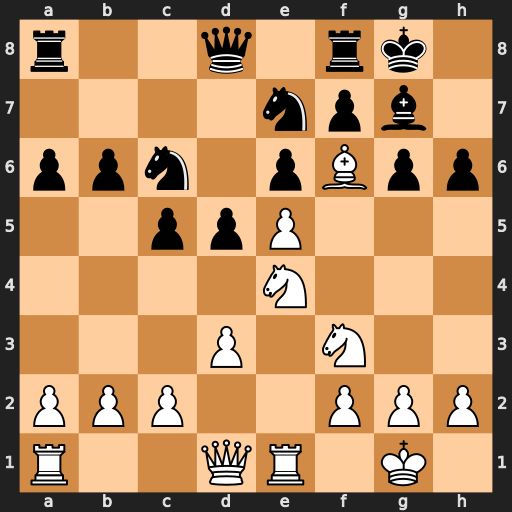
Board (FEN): r2q1rk1/4npb1/ppn1pBpp/2ppP3/4N3/3P1N2/PPP2PPP/R2QR1K1
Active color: w
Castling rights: -
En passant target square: d6
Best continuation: exd6 Bxf6 Nxf6+